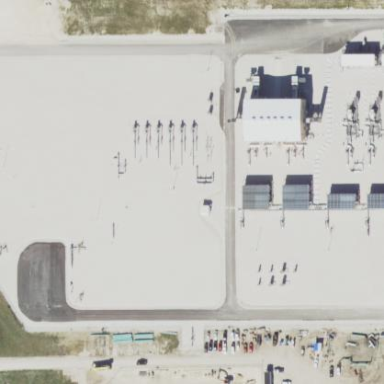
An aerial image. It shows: Industrial area dedicated to gas operations. This includes compensation substation.